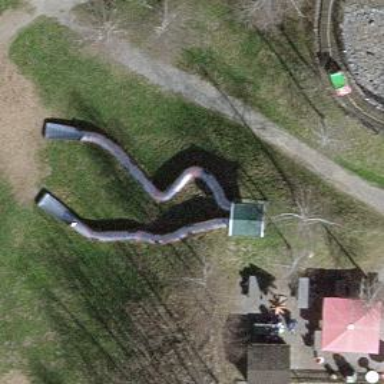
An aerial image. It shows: Playground with slide.